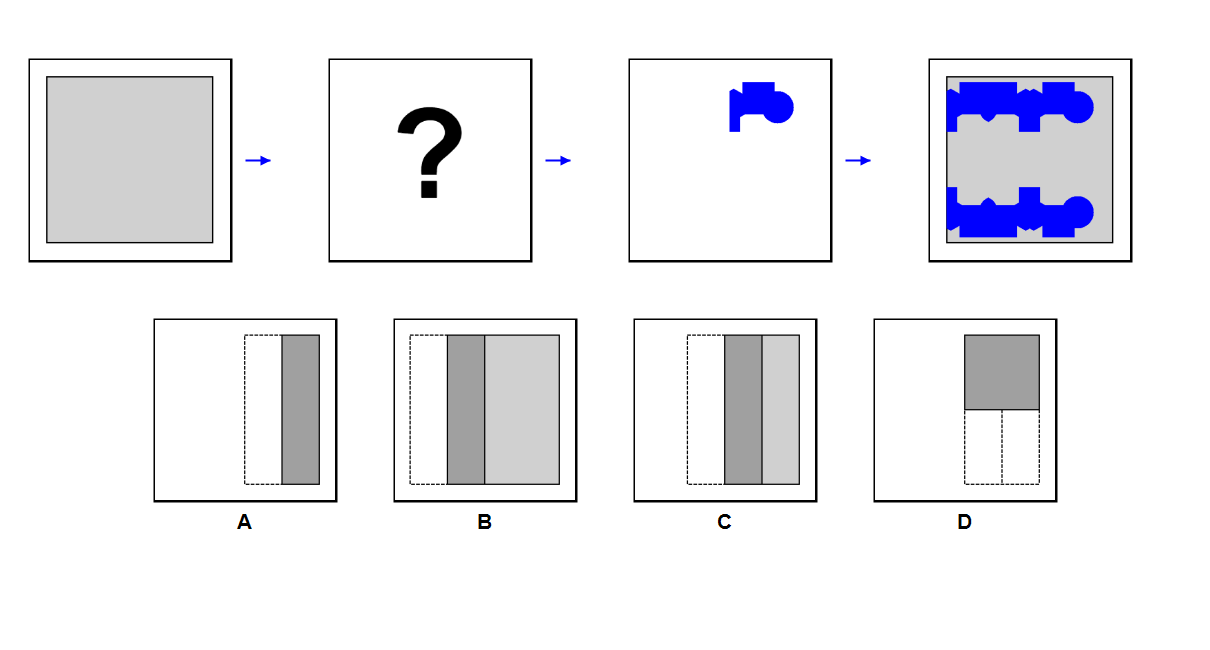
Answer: A